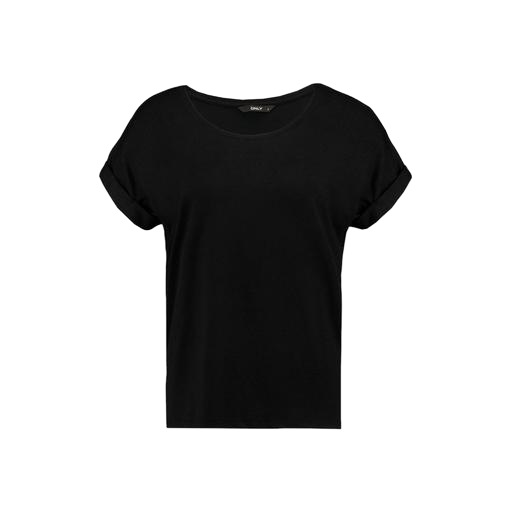
black petite boat-neck t-shirt only macy, black t-shirt basique jersey, black odelia t-shirt, white background